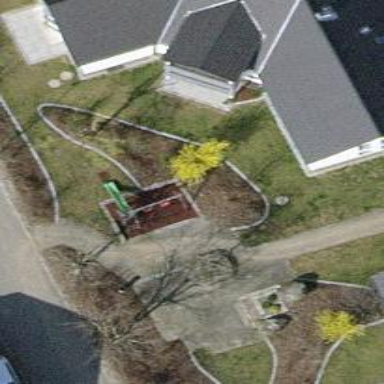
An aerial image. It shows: Playground area for leisure activities on the land.